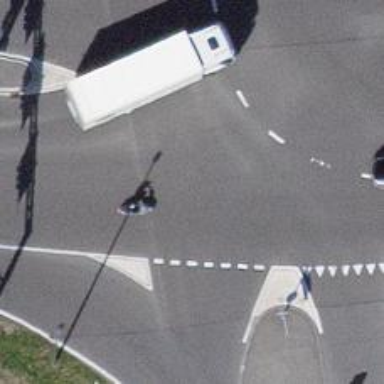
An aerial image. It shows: Road with traffic signals.